Interaction volume radius: 10 \u00c5
Interaction volume height: 25 \u00c5
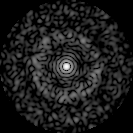
Disorder parameter: 0.8582